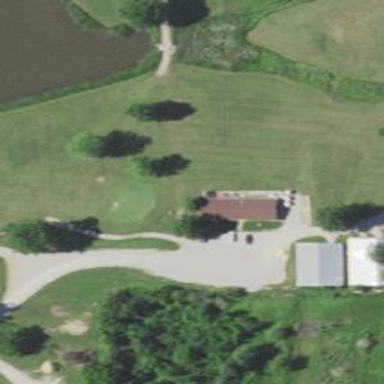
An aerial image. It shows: Clubhouse for golf.